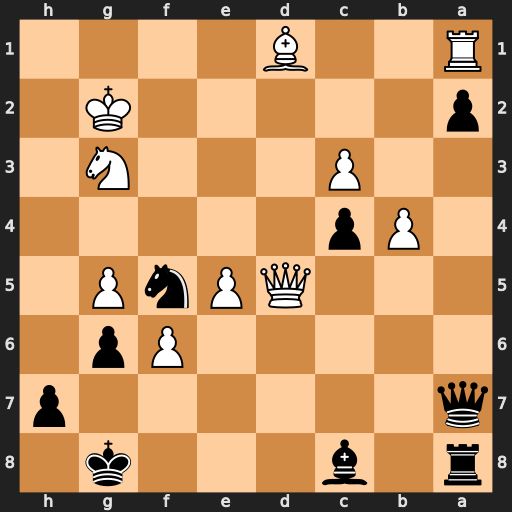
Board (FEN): r1b3k1/q6p/5Pp1/3QPnP1/1Pp5/2P3N1/p5K1/R2B4
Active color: b
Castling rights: -
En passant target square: -
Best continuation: Kf8 Qd8+ Kf7 Bf3 Nh4+ Kh1 Nxf3